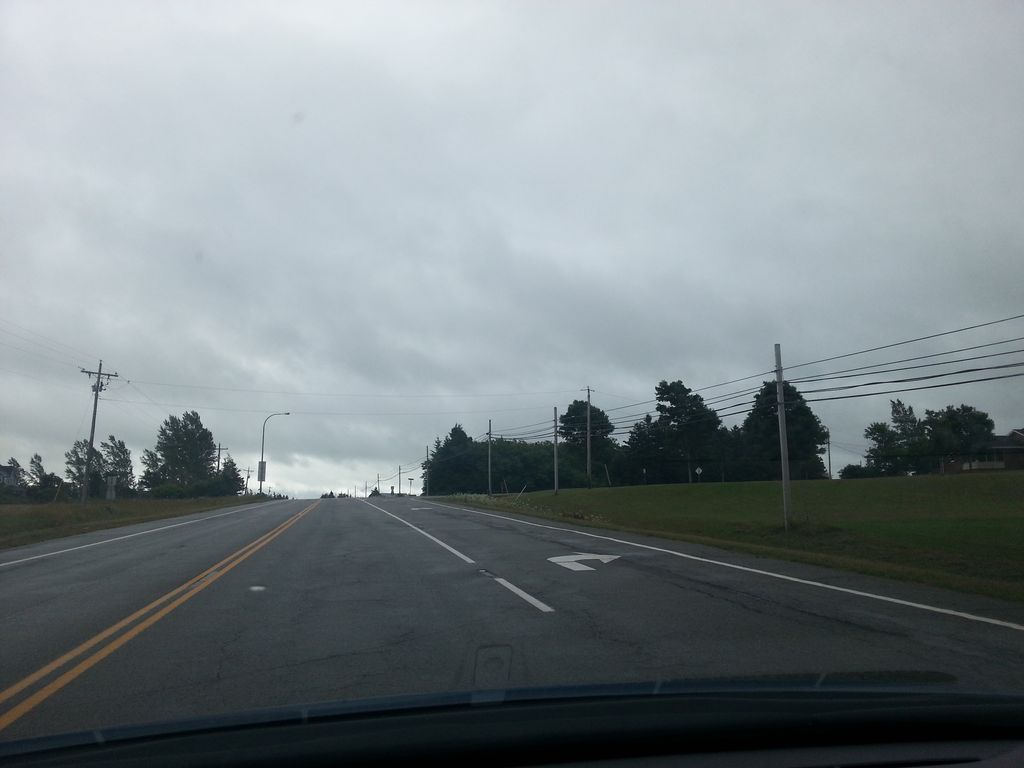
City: charlottetown